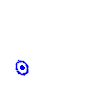
Particle: pion